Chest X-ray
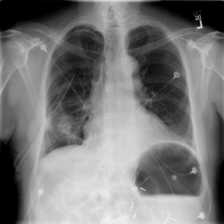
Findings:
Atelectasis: negative
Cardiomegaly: negative
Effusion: negative
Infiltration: negative
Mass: negative
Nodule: negative
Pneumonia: negative
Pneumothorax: positive
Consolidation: negative
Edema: negative
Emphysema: negative
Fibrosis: negative
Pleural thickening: negative
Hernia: negative